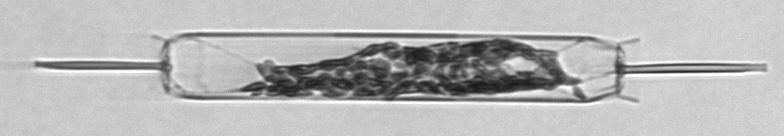
Label: Ditylum_brightwellii